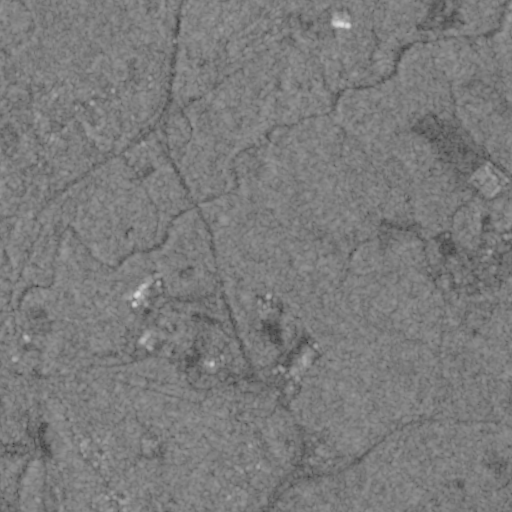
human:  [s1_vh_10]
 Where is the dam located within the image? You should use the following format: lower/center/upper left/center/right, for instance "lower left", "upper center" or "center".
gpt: The dam is located in the lower left of the image.
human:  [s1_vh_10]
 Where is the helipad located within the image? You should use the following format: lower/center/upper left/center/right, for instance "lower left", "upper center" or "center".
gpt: The helipad is located in the center left of the image.
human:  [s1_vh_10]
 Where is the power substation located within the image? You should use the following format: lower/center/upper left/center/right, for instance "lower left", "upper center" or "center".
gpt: The power substation is located in the lower left of the image.
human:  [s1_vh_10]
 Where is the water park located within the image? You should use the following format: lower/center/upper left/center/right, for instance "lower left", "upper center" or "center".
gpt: The water park is located in the upper left of the image.
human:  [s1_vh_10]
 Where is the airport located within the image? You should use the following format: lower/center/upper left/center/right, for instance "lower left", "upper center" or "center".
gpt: There is no airport in the image.

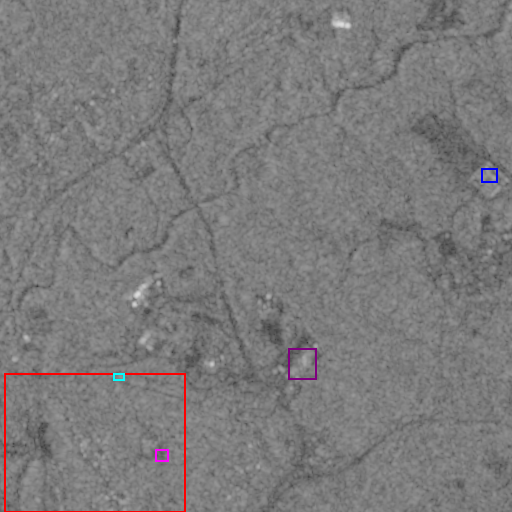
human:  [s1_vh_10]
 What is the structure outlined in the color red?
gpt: The structure outlined in red is a park.
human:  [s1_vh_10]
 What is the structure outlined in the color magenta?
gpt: The structure outlined in magenta is a parking lot.
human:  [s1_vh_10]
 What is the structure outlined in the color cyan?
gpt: The structure outlined in cyan is a power substation.
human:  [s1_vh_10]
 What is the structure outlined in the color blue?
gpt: The structure outlined in blue is a building.
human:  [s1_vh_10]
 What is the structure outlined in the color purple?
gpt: The structure outlined in purple is a building.
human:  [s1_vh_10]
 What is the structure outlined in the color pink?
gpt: There is no pink outline.